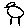
Label: bird